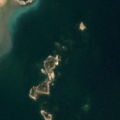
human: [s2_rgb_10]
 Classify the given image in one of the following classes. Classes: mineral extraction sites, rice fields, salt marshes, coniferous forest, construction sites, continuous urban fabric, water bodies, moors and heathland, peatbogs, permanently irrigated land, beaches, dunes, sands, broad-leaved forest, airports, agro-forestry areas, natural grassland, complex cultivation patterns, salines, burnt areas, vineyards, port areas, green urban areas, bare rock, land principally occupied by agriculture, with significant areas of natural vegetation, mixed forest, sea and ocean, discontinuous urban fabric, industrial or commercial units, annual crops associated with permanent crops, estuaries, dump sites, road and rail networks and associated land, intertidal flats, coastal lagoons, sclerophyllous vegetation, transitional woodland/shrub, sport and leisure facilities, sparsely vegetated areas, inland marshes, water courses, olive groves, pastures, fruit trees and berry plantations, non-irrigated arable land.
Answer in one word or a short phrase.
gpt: sea and ocean